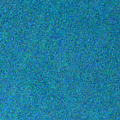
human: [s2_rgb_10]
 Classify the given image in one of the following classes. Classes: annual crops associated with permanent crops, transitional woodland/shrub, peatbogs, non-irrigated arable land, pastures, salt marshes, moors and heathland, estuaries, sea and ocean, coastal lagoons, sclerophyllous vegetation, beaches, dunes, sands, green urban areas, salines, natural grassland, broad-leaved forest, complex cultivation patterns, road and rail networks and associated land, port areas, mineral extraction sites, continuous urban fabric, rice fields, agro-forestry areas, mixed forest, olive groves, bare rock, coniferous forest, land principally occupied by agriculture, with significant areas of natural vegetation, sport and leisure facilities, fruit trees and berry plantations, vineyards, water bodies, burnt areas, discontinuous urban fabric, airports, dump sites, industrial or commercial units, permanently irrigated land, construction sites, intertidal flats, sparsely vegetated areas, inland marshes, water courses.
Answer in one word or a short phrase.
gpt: sea and ocean